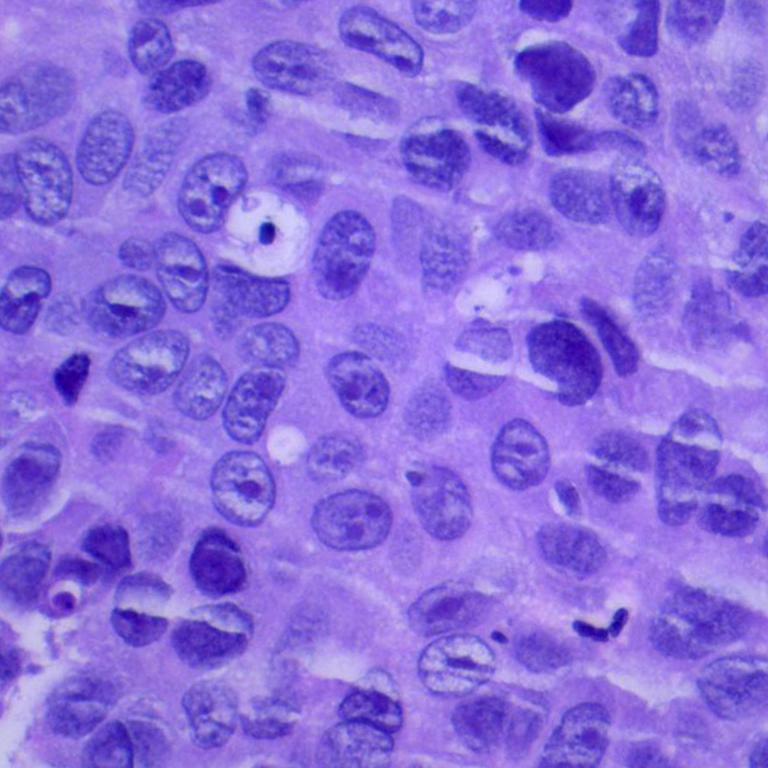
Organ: lung
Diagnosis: squamous carcinomas